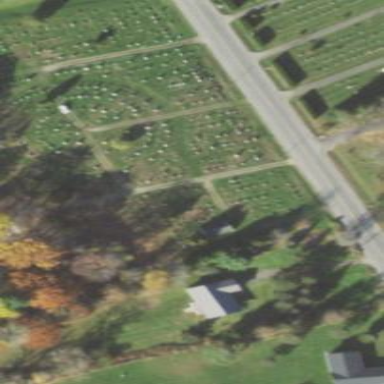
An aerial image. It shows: Graveyard.